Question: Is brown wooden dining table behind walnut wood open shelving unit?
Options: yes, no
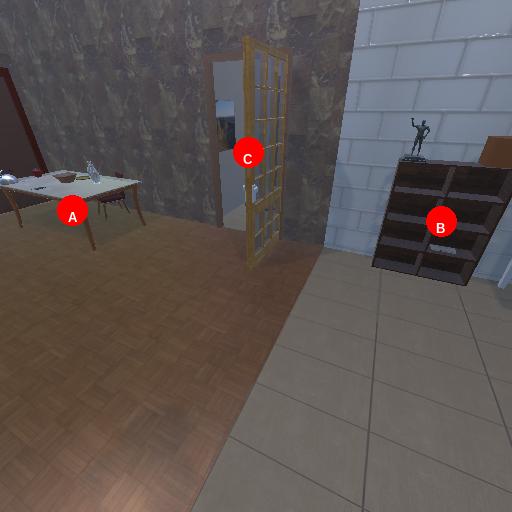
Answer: yes